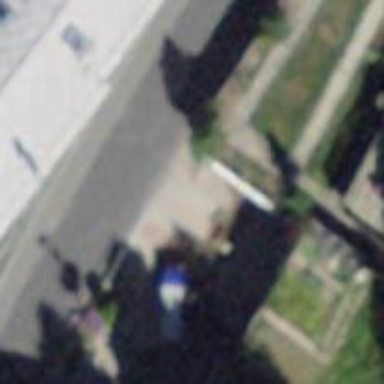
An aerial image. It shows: Restaurant.